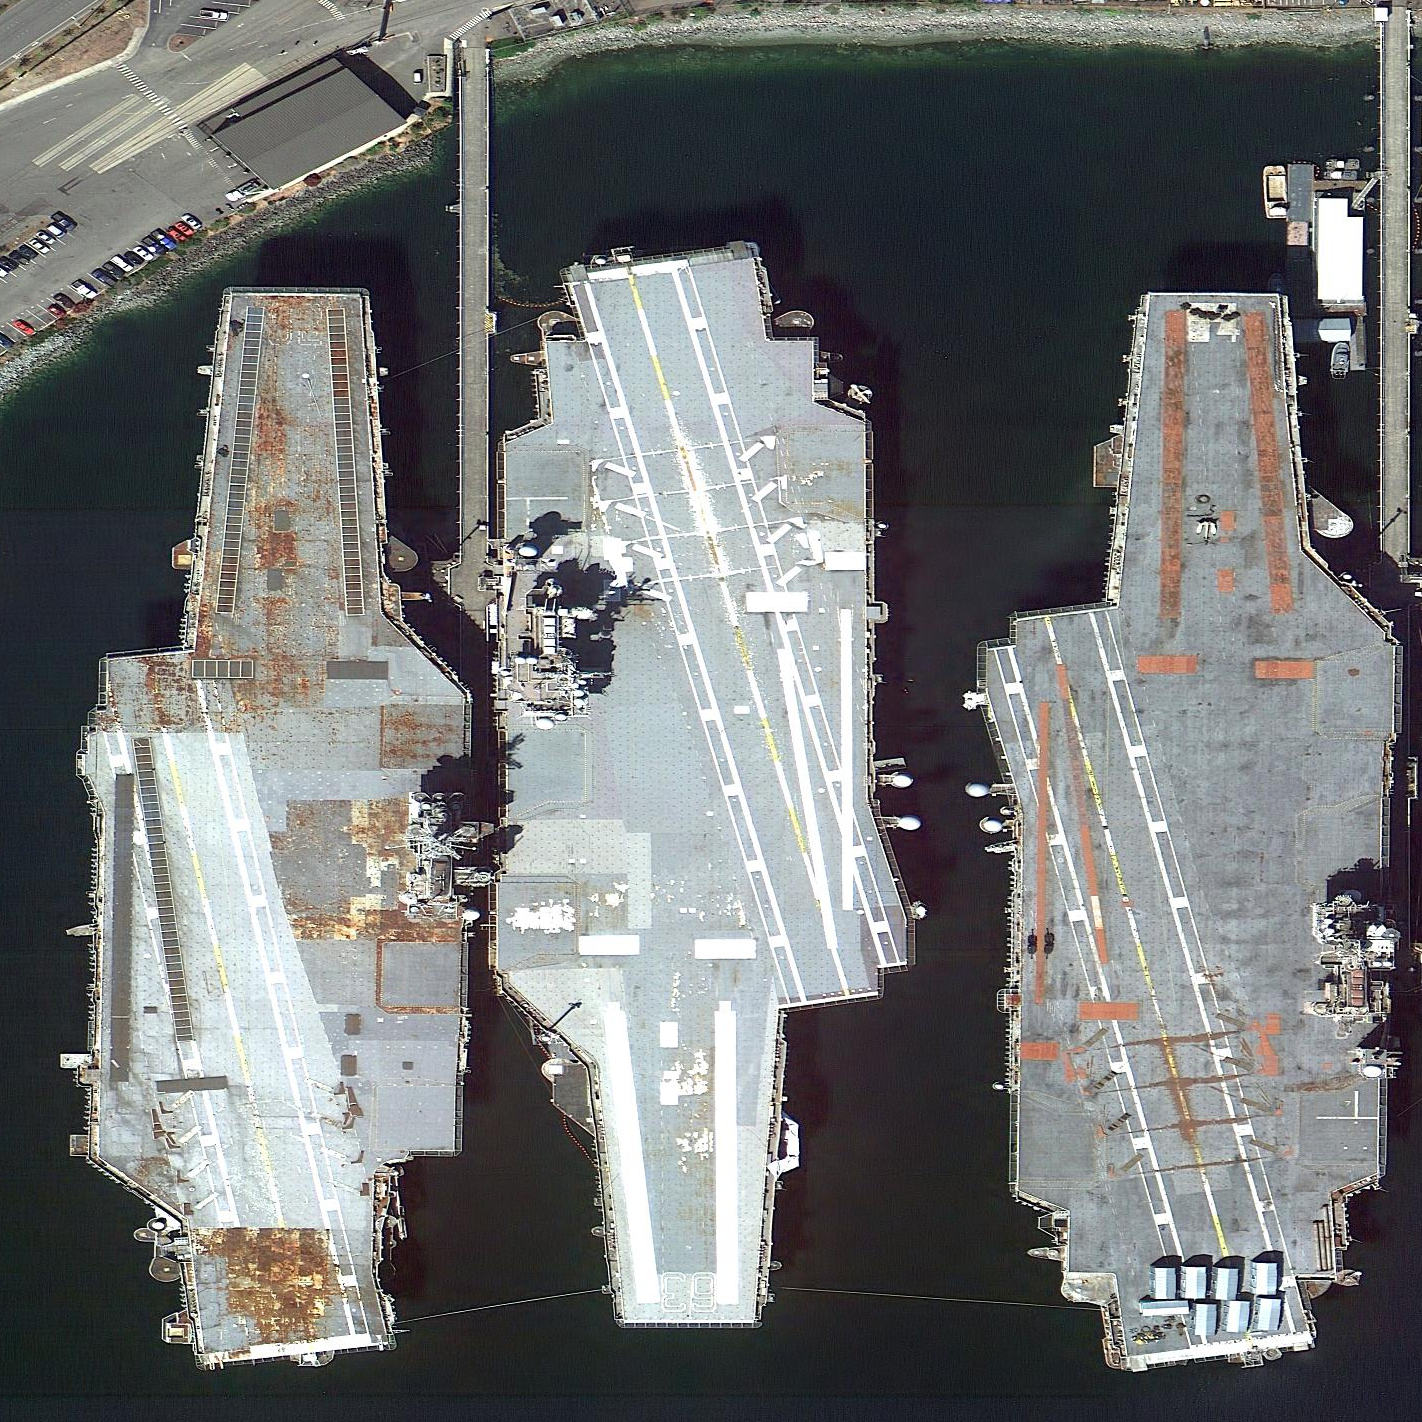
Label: aircraft_carrier